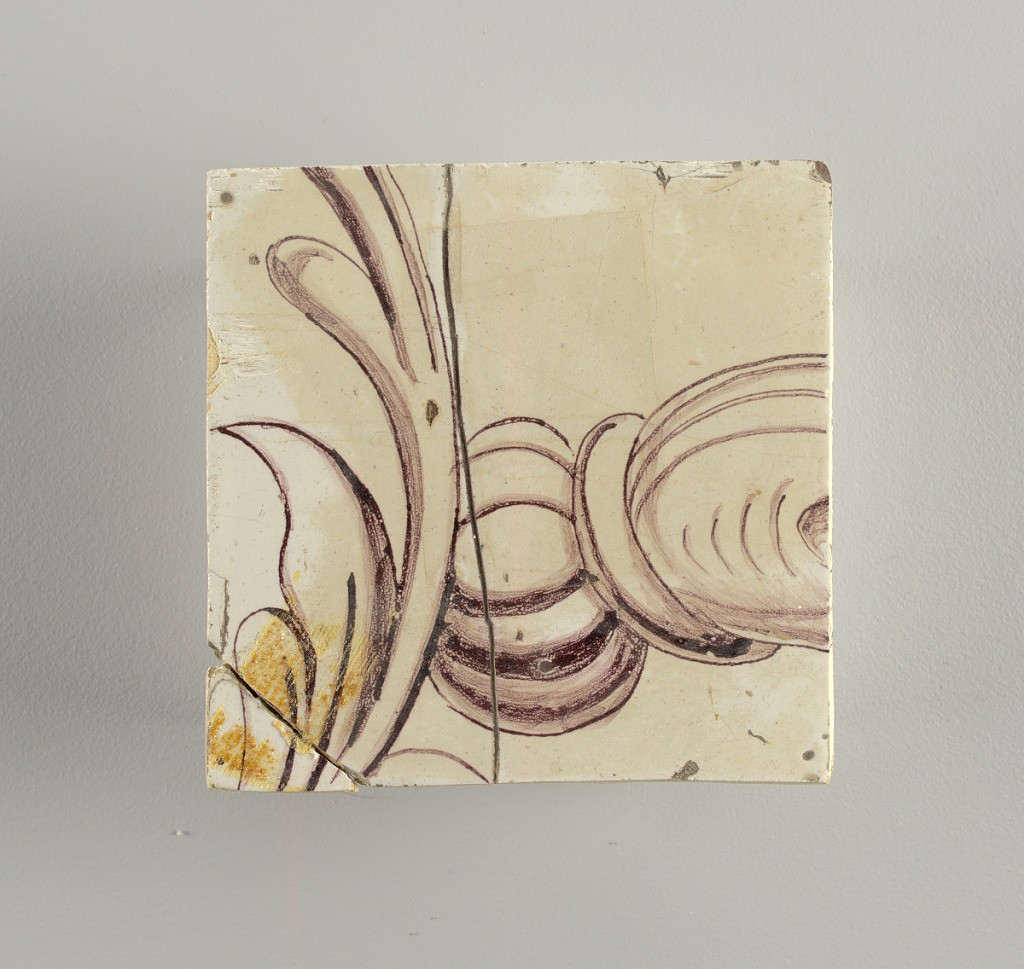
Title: Wall facing
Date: ca. 1725
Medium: tin-glazed earthenware, underglaze
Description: Running design for a frieze or a dado, composed of scrolls of foliage and strapwork, and four repeating motifs--a seated woman in a small upright oval medallion, a putto seated on a rocailled base, and strapwork in axial pattern.  The various panels, A to F, show various repeats of the same design, all being five tiles high and a varying number of tiles wide.